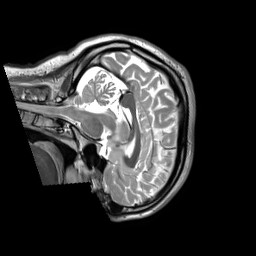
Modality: T2w
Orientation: sagittal
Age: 30
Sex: male
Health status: ill
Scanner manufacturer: siemens
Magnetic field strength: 3 T
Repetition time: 2.8 s
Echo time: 0.326 s